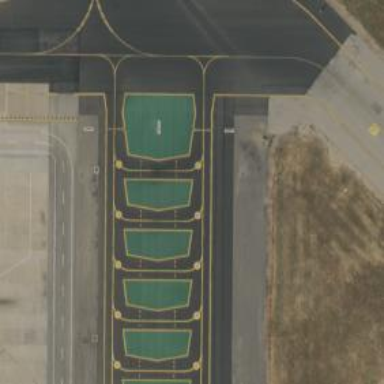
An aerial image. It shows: Image of taxiway at airport.